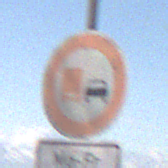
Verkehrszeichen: UeberholverbotKraftfahrzeuge
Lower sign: ZeitangabenMitBeschraenkungAufWochentage2
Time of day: Midday
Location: Outdoor (Nature)
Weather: Clear
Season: NotSpecified
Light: Natural